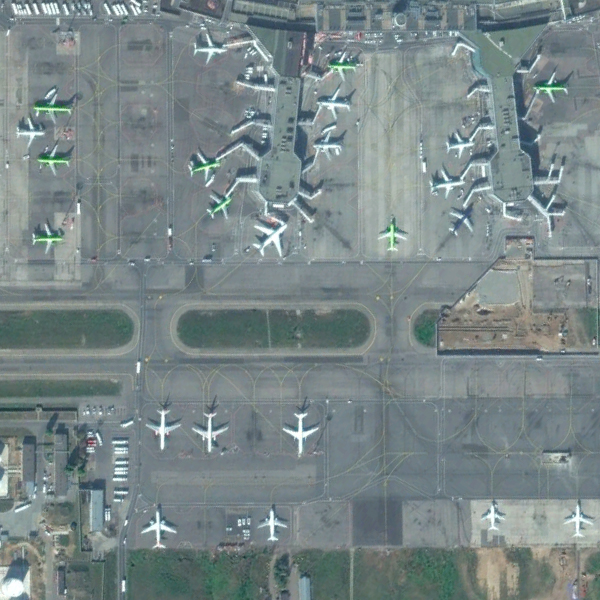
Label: Airport